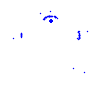
Particle: proton